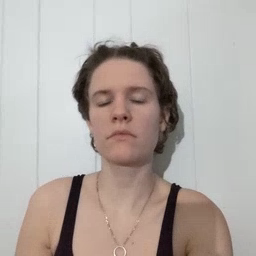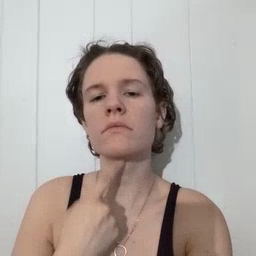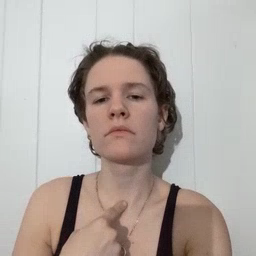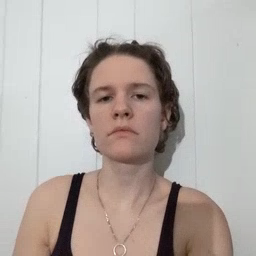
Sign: thirsty